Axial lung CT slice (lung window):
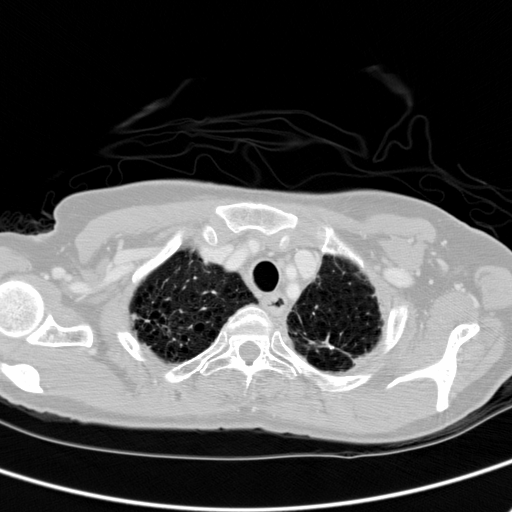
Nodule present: no